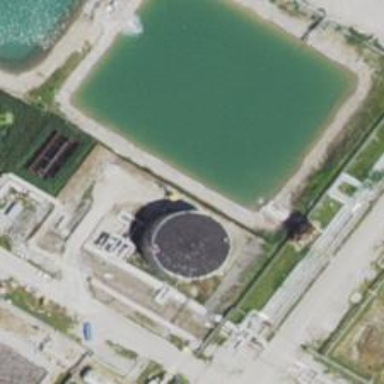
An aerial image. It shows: Storage tank with man-made structure.